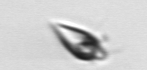
Label: Oxytoxum